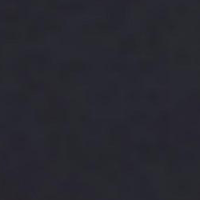
EUNIS habitat code: 14
Species observed at this site:
Podiceps grisegena
Larus michahellis
Gavia arctica
Mergus merganser
Podiceps nigricollis
Larus canus
Bucephala clangula
Ichthyaetus melanocephalus